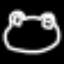
Label: frog